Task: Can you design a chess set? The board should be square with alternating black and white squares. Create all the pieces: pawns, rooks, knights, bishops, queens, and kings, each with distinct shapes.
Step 675:
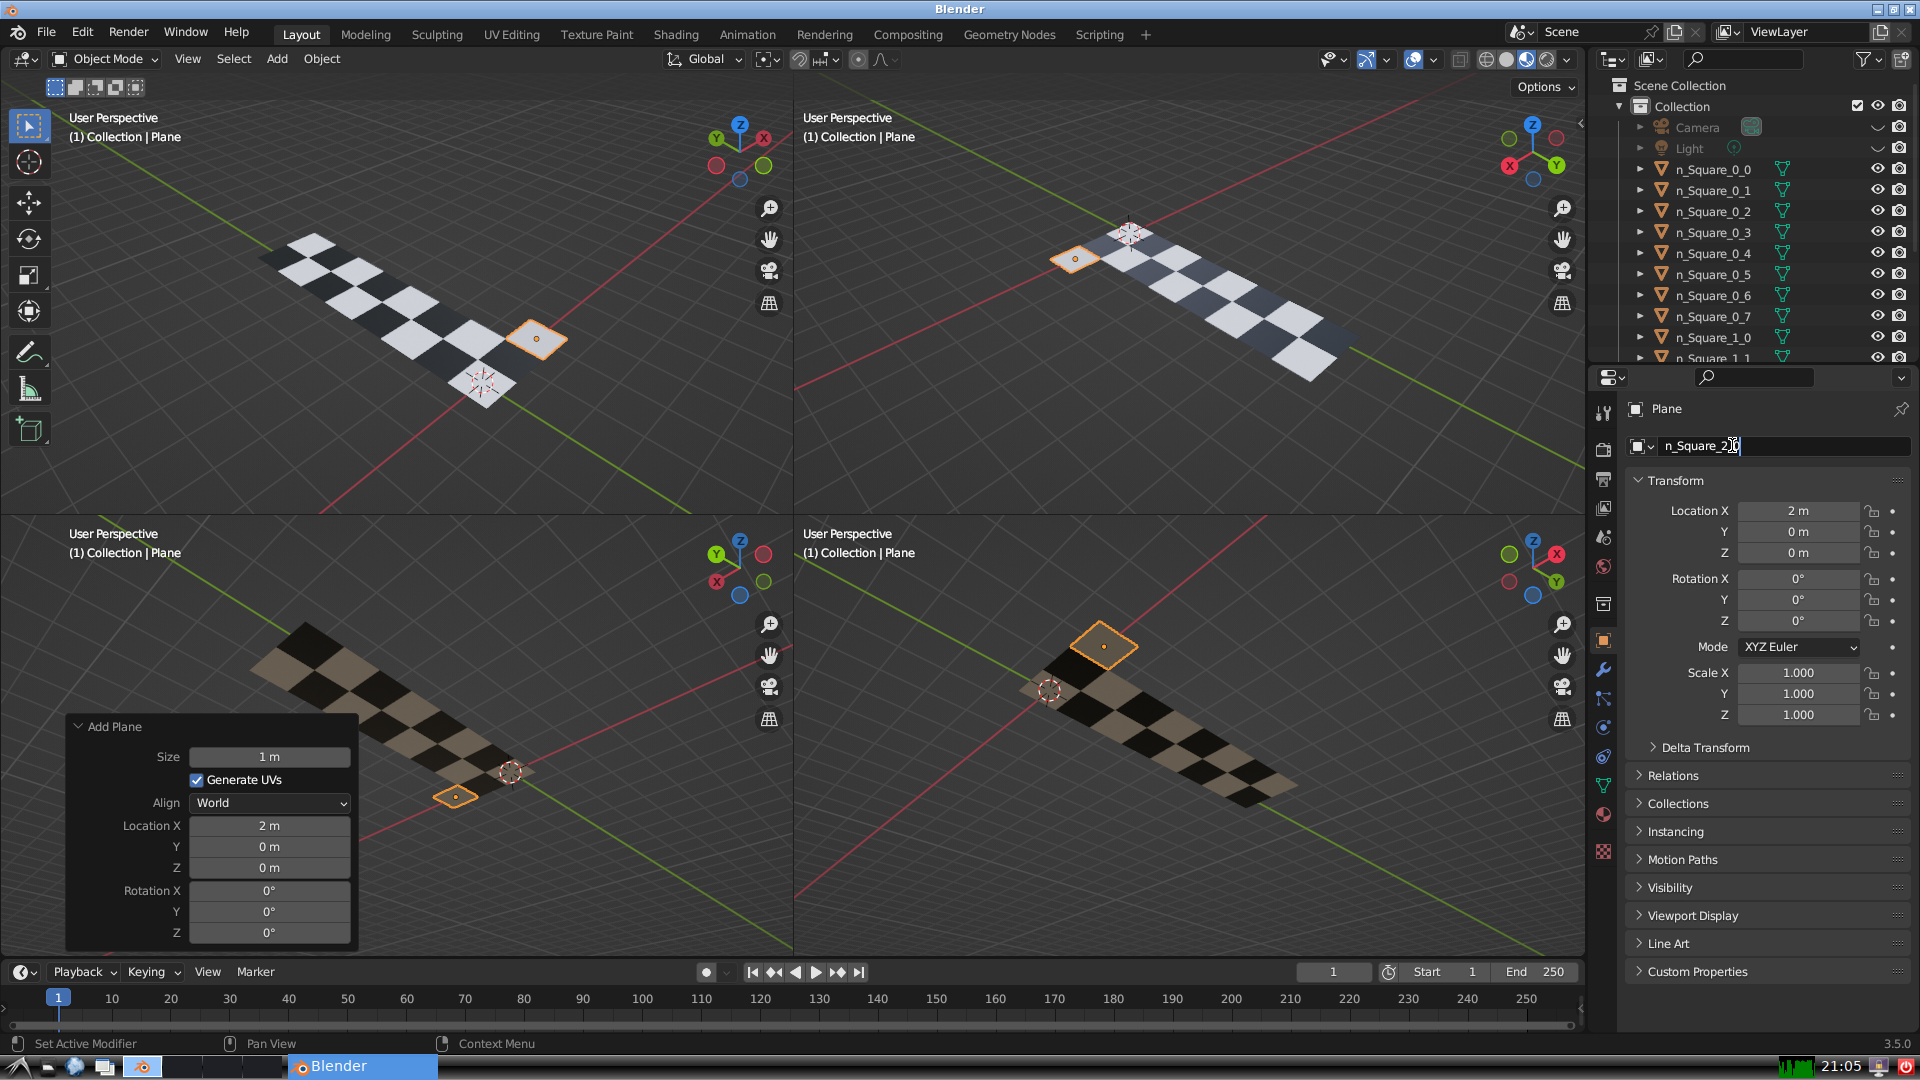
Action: {"key_press": ['Return']}